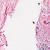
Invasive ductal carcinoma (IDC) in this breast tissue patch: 1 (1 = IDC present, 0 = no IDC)